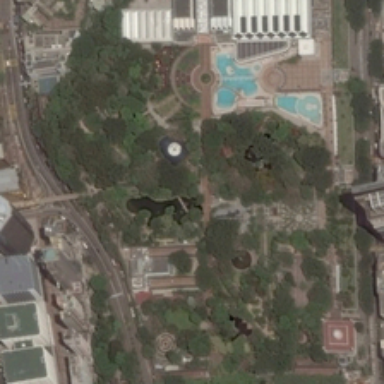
This is a park in the city .